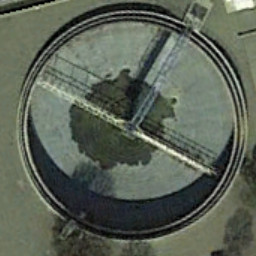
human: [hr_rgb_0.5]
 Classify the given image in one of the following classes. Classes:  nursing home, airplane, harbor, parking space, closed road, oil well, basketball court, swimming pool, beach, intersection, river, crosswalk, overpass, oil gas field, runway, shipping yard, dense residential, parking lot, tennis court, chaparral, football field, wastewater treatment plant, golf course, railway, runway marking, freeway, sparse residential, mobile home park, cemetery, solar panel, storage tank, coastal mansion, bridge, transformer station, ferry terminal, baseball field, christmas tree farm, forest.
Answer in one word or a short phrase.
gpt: wastewater treatment plant